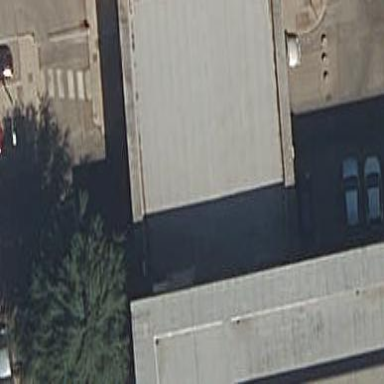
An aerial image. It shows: Building.